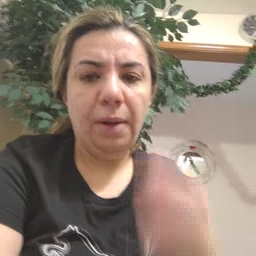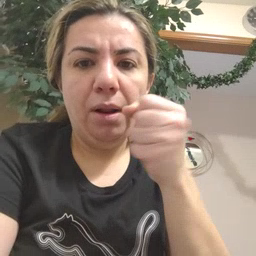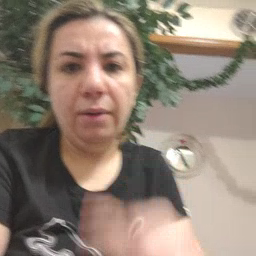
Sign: make